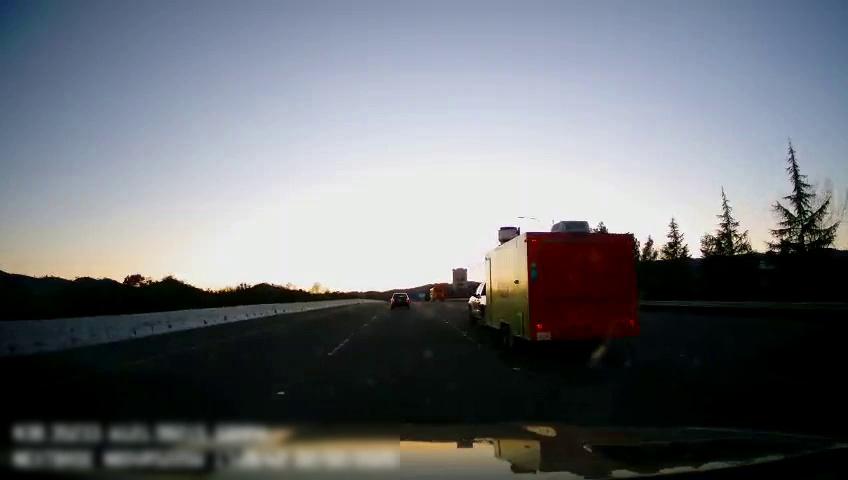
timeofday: Day
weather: Cloudy
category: Drivable Space
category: Vehicles | Truck
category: Vehicles | Bus
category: Vehicles | Car
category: Lanes | Current Lane
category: Lanes | Current Lane